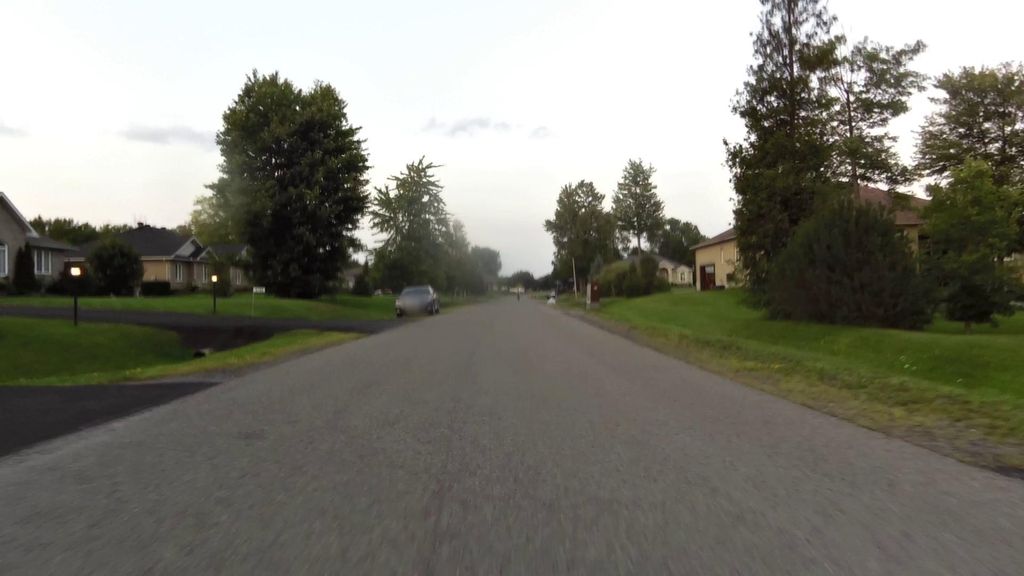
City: ottawa-gatineau